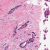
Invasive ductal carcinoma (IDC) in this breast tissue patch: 0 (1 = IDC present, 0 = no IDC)